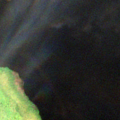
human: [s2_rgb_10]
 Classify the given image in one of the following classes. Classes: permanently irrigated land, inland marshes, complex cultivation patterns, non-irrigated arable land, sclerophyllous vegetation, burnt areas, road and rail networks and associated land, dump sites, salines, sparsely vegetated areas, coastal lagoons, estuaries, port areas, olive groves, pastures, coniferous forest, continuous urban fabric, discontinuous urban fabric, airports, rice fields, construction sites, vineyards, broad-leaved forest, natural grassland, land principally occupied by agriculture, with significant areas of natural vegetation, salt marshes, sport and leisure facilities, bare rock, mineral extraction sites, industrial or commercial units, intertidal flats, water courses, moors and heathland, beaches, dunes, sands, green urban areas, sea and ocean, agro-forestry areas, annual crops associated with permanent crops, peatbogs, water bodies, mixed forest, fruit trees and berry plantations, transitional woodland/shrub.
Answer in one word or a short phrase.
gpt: transitional woodland/shrub, water bodies